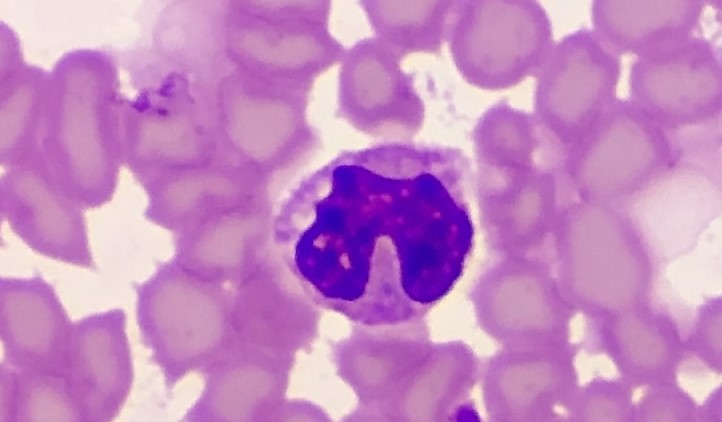
White blood cell type: Neutrophil